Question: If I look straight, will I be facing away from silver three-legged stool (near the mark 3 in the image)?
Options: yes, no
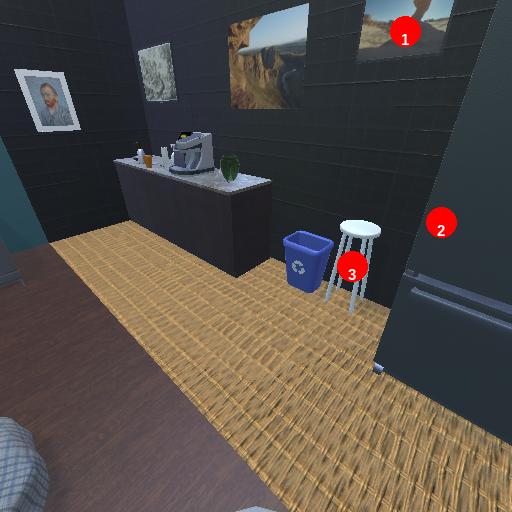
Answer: yes